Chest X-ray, PA view. Patient: 33 years old, sex M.
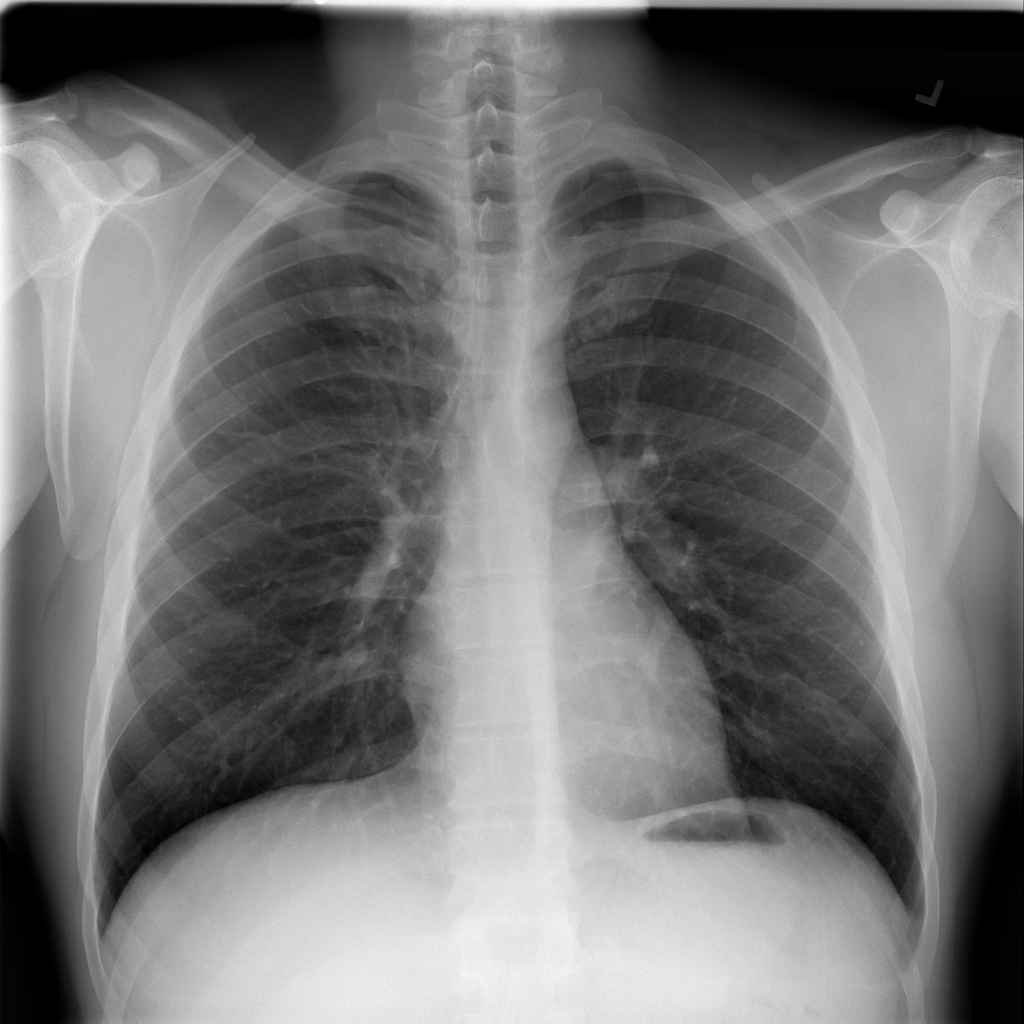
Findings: No Finding